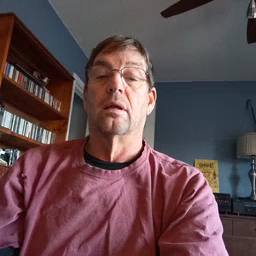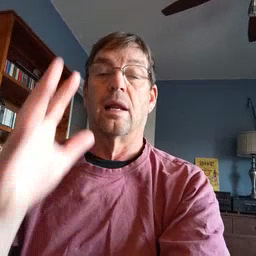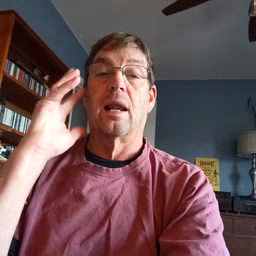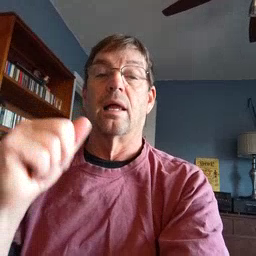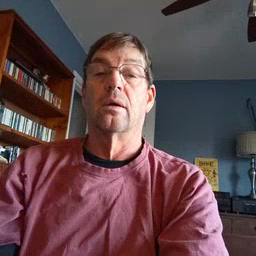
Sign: loud